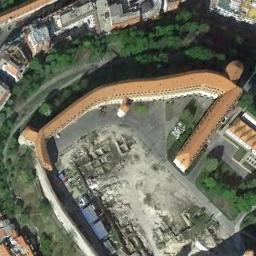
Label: palace